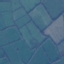
Label: Pasture